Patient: sex M, age 42
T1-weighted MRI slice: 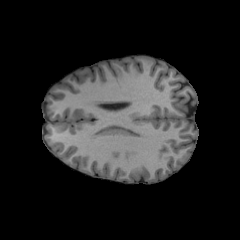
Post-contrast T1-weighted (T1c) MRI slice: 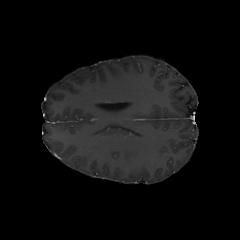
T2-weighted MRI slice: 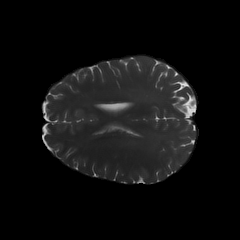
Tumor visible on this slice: no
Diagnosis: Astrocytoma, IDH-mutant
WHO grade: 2